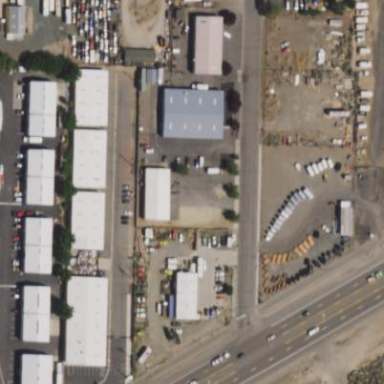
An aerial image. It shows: Commercial area.